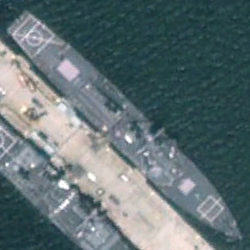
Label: destroyer